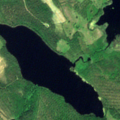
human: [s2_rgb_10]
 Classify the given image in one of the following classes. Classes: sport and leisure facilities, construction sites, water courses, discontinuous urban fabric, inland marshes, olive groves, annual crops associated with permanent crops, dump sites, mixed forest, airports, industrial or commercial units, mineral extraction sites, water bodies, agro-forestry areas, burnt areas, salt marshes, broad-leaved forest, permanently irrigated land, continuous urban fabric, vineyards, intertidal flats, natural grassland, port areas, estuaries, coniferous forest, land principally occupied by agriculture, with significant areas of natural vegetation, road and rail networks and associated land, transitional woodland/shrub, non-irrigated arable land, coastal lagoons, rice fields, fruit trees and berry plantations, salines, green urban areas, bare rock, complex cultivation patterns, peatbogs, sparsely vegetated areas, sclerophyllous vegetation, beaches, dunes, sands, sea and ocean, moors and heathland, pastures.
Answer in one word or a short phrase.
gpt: coniferous forest, mixed forest, transitional woodland/shrub, water bodies